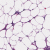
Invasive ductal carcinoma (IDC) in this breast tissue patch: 1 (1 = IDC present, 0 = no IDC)